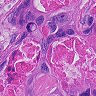
Metastatic tissue present: yes